Question: Hi I was changing my default font in emacs. Suddenly, the size of the minibuffer is becoming huge occupying 1/4 of the screenspace. This happens whenever I change my default font.
How do I correct this? (See Screenshot). I am using Emacs 23.1.1

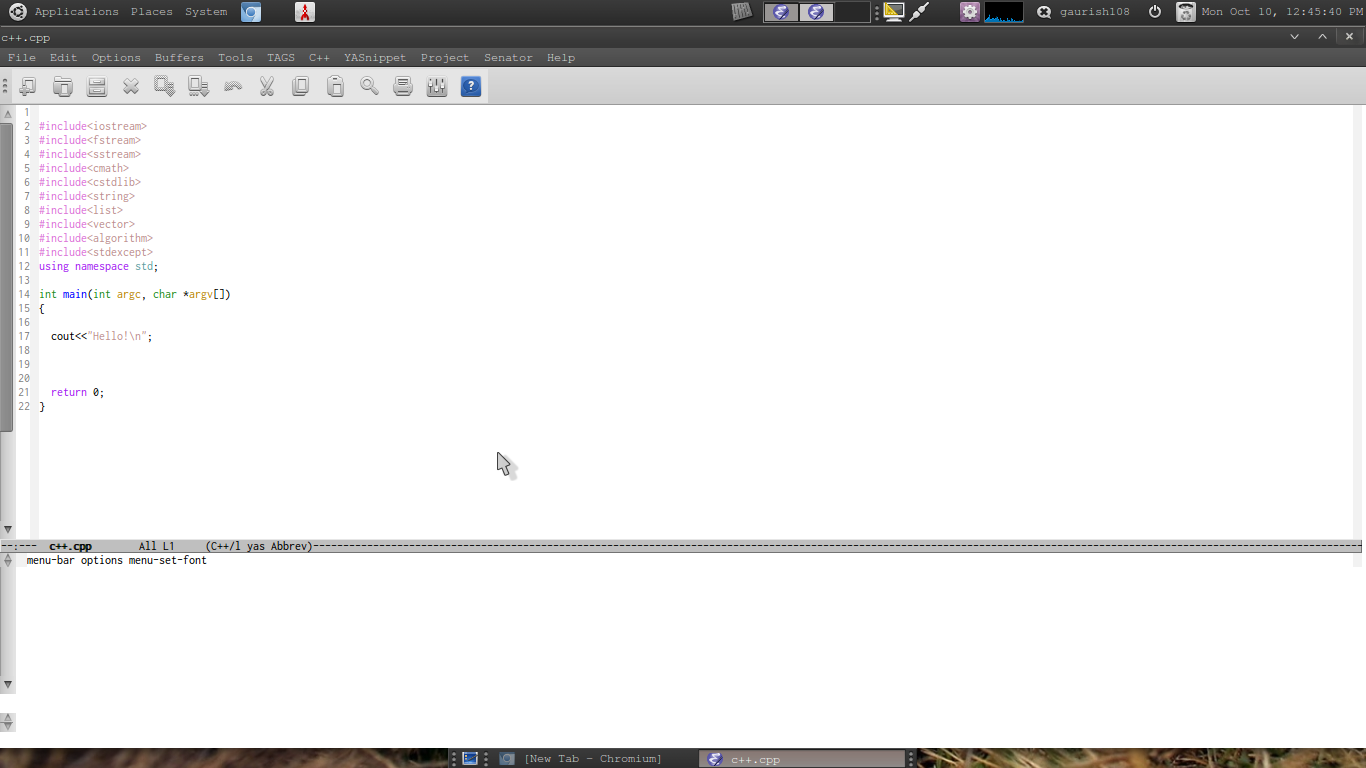
Answer: Sounds like a bug. 'M-x report-emacs-bug'.